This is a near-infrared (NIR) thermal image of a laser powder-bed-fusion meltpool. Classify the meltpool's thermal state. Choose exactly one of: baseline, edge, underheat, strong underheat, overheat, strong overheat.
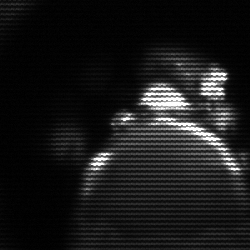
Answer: edge